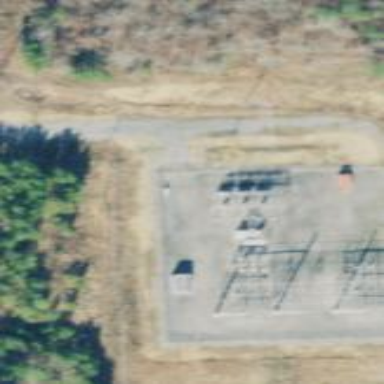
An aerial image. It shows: There is distribution substation enclosed by fence.